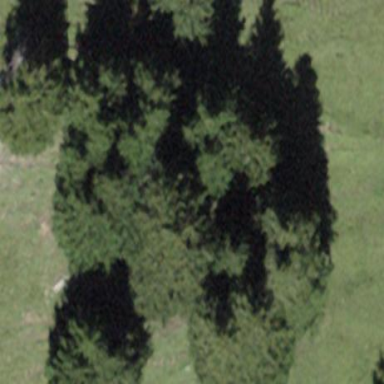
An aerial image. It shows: Forest area.